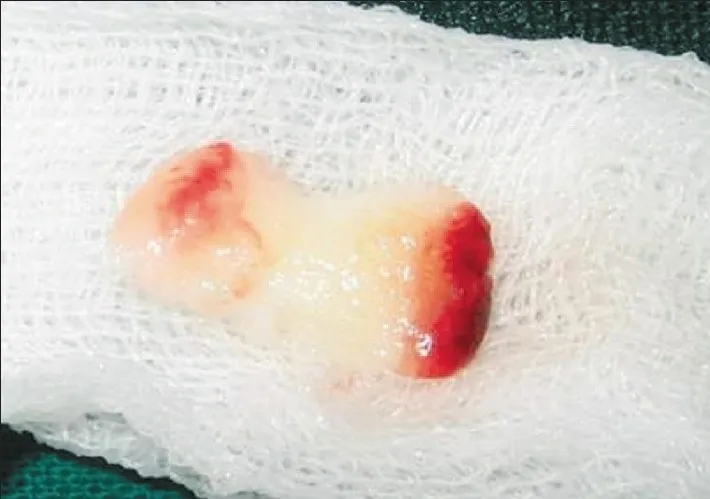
Platelet-rich-fibrin membrane.
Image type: medical_photograph (skin_photograph)